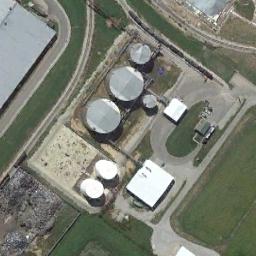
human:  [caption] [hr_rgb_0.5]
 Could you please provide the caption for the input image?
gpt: There are many different sized storage tanks in the factory, And there are large lawns in the factory .

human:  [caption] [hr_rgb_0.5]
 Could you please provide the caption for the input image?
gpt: There are many storage tanks on the bare land next to the grass .

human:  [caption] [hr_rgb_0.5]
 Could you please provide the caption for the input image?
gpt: There are two rows of storage tanks, One of which is larger than the others .

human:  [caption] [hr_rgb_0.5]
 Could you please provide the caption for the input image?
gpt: There are several buildings beside the storage tanks .

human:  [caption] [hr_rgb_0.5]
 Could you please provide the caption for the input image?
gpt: There are several storage tanks beside green meadows .